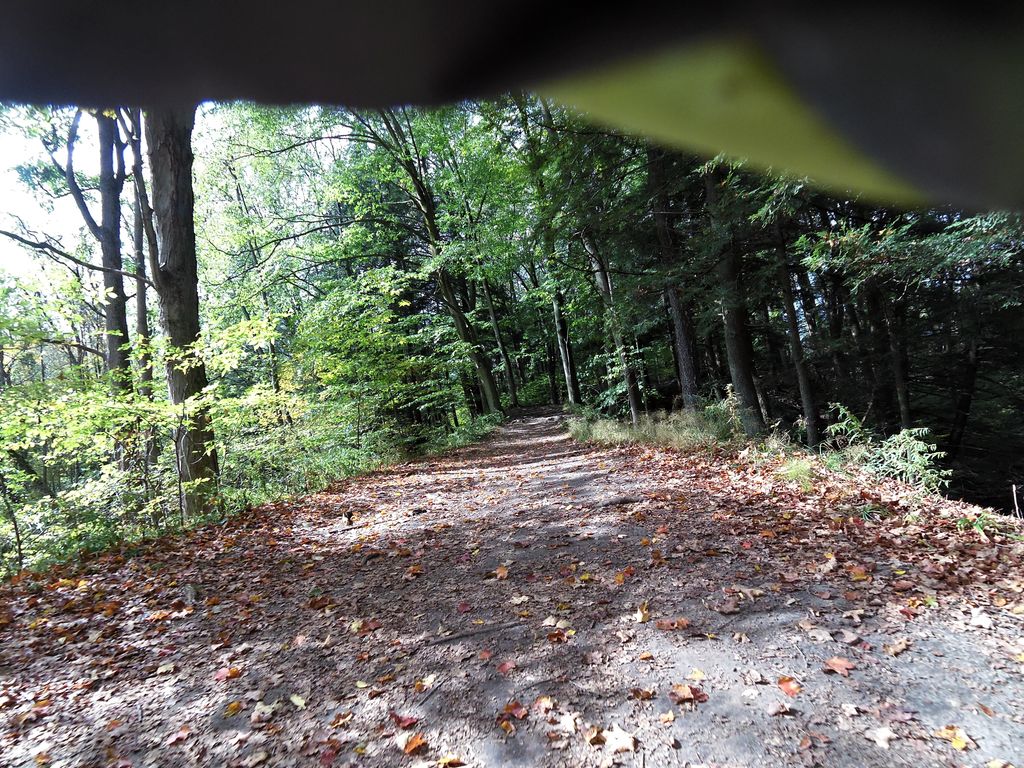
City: hamilton